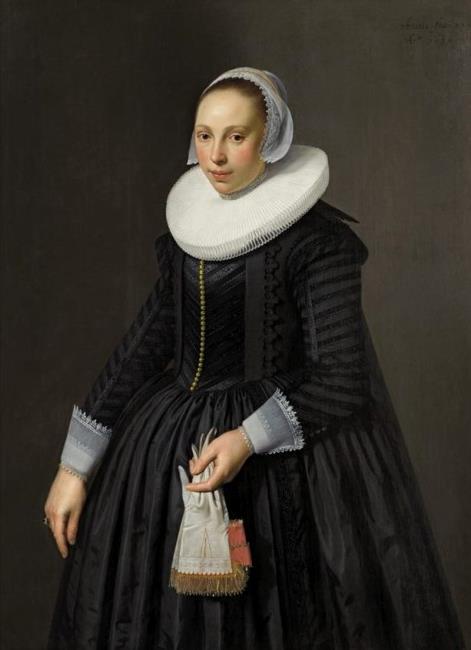
Title: Portrait of a 22 year old woman
Artist: Nicolaes Eliasz. Pickenoy
Earliest date: 1635
Latest date: 1635
Genre: painting
Iconography: Gloves
Keywords: woman's portrait, wedding portrait, knee-length portrait, head to the left, body facing left, standing (position), facing front, glove/gloves in hand, wing cap, ruff, vlieger (gown)